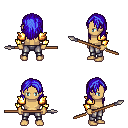
a pixel art fantasy rpg character, male body template, human, tanned skin, gold arm armor, metal pants, blue long hairstyle, bracelets, spear, four views (front, back, left, right), 2x2 character sprite sheet, small pixel art, hard edges, no anti-aliasing